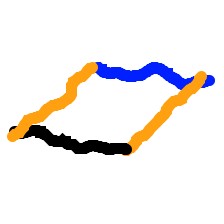
Shape: parallelogram